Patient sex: F
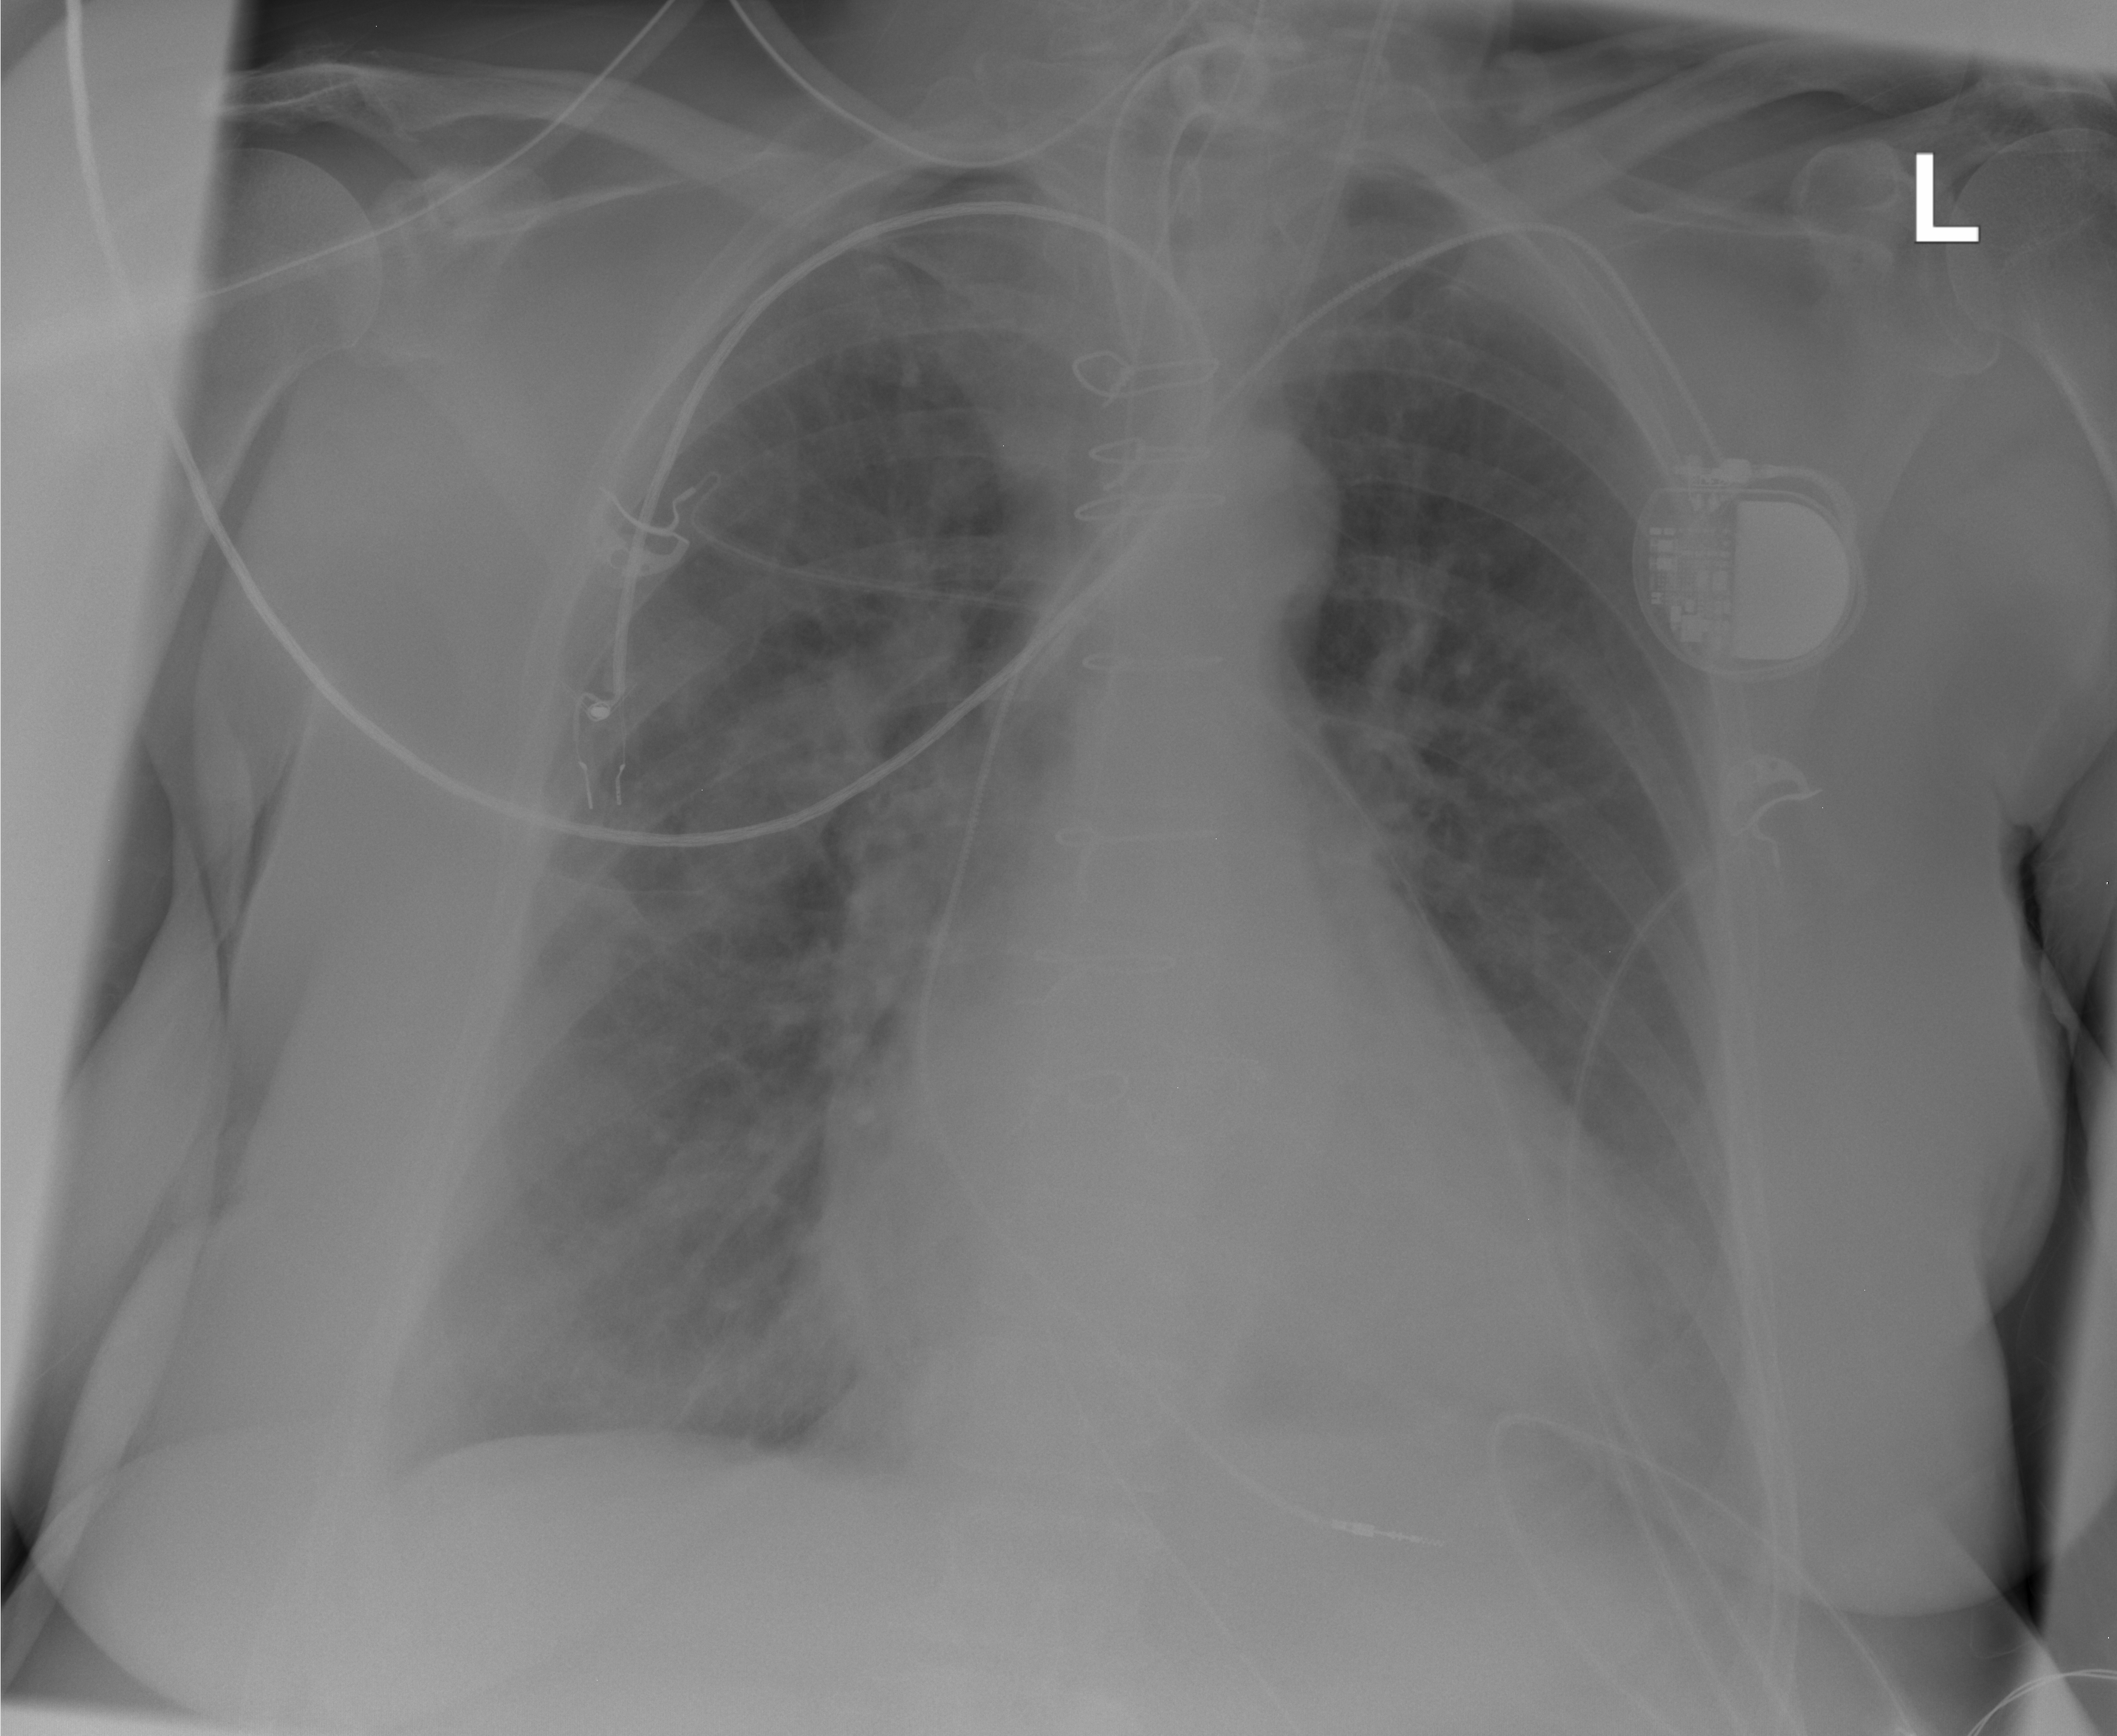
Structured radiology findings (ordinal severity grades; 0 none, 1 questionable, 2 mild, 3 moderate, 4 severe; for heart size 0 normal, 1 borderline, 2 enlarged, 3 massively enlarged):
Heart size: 2
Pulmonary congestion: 0
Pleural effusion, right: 0
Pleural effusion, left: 2
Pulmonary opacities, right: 2
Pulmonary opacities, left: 0
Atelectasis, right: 0
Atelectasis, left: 0